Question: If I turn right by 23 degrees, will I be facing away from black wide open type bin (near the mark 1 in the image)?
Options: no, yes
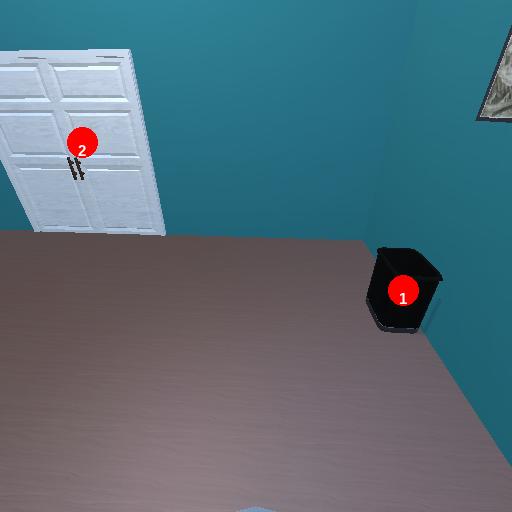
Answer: no